Question: Hello Stack Overflow community.
I've just started to use Unity to port my video game to multiple platforms. I had a question about creating objects programmatically in Unity. This is what it my game looks like currently:

When the user taps the camera button, the camera picture scales bigger onTap and offTap. I want the but I have no idea how to do this. Here is the C# code I have already for this question:
'''
using UnityEngine;
using System.Collections;
public class question3 : MonoBehaviour {
int cameraTaps = 0;
// Use this for initialization
void Start () {
}
IEnumerator CameraCoroutine() {
Debug.Log("Before Waiting 3 seconds");
yield return new WaitForSeconds(3);
Debug.Log("After Waiting 3 Seconds");
Application.LoadLevel("question4");
}
// Update is called once per frame
void Update () {
if (Input.GetMouseButtonDown(0))
{
RaycastHit hit;
Ray ray = Camera.main.ScreenPointToRay(Input.mousePosition);
if (Physics.Raycast(ray, out hit))
{
if (hit.collider.gameObject.name == "camera")
{
var camera = (hit.collider.gameObject);
camera.transform.localScale += new Vector3(.1f, .1f, 0);
}
}
}
if (Input.GetMouseButtonUp(0))
{
RaycastHit hit;
Ray ray = Camera.main.ScreenPointToRay(Input.mousePosition);
if (Physics.Raycast(ray, out hit))
{
if (hit.collider.gameObject.name == "camera")
{
var camera = (hit.collider.gameObject);
camera.transform.localScale -= new Vector3(.1f, .1f, 0);
cameraTaps = cameraTaps + 1;
print (cameraTaps);
if (cameraTaps == 5)
{
StartCoroutine(CameraCoroutine());
}
if (cameraTaps > 5)
{
Application.LoadLevel("fail");
}
}
if (hit.collider.gameObject.name == "turtle")
{
}
}
}
}
}
'''
Any help would be much appreciated. I really have no idea how to either insert PNG's or create a rectangle that will overlay for a brief second.
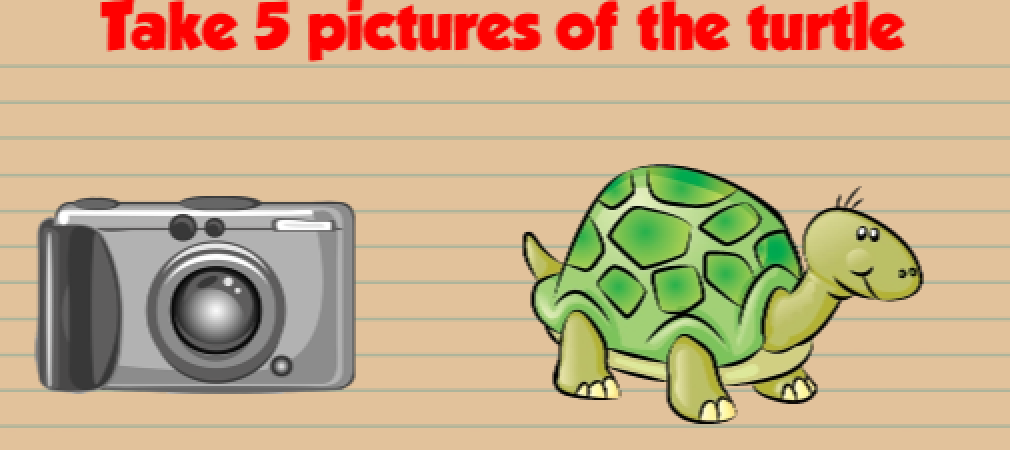
Answer: This is an old question, never the less I'm here with 2 solutions for you: (These were coded up in C#)
Solution #1: Is exactly what you have asked for in code format. I'm fairly certain you already solved this issue (but this is for anyone else who stumbles upon this problem).
'''
//bFlashed is a boolean (you can name it what ever you like)
void OnGUI()
{
if (bFlashed)
{
Texture2D tx2DFlash = new Texture2D(1,1); //Creates 2D texture
tx2DFlash.SetPixel(1,1,Color.white); //Sets the 1 pixel to be white
tx2DFlash.Apply(); //Applies all the changes made
GUI.DrawTexture(new Rect(0, 0, Screen.width, Screen.height), tx2DFlash); //Draws the texture for the entire screen (width, height)
StartCoroutine(SetFlashFalse());
}
}
IEnumerator SetFlashFalse()
{
yield return new WaitForSeconds(1); //Waits 1 second before setting boolean to false
bFlashed = false;
}
'''
Another way is to actually mess about with Unity's lights. This is personally my favorite option because you'll be able to manipulate the location of the light, intensity, range (if using spot/point light), color, and many more options.
For the following solution I attached a simple Light component to the Main Camera.
- - - -
Solution #2: Just call 'StartCoroutine(CameraFlash());' when you want the flash to occur
'''
IEnumerator CameraFlash() //You can name this however you like
{
//Wait for 1/4 of a second (maybe you want a small sound to play before screen flashes)
yield return new WaitForSeconds(0.25f);
//Gets the light component from Main Camera
Light cameraFlash = GameObject.FindWithTag("MainCamera").GetComponent<Light>();
//Enable the cameras Flash
cameraFlash.enabled = true;
//This will decrease the intensity every 0.05 of a second by 2
for (float f = 8; f >= 0; f -= 2)
{
cameraFlash.intensity = f; //Intensity takes in a float so you can really change this up nicely
//Just be sure that it sets to 0.0f at some point (so that there is no more excess light
yield return new WaitForSeconds(0.05f);
}
yield return new WaitForSeconds(2);
cameraFlash.enabled = false; //Be sure to disable it again (until you need it)
cameraFlash.intensity = 8; //And reset the intensity back to 8
}
'''